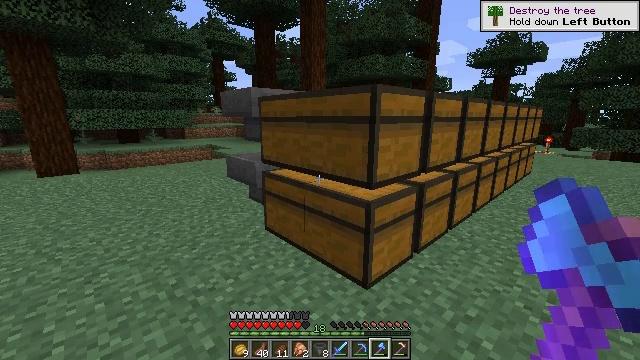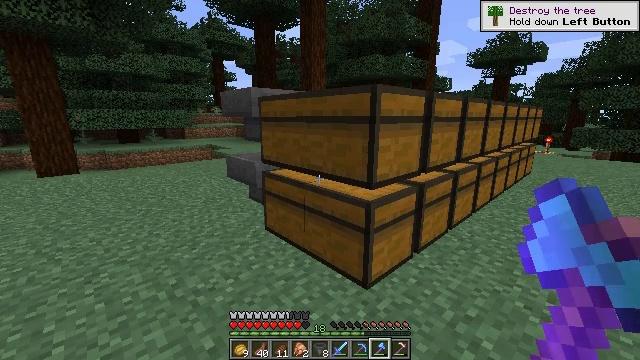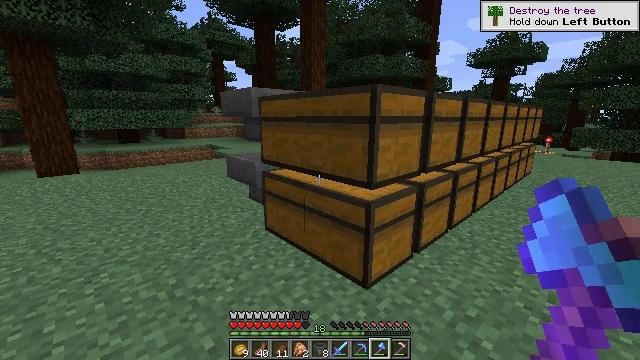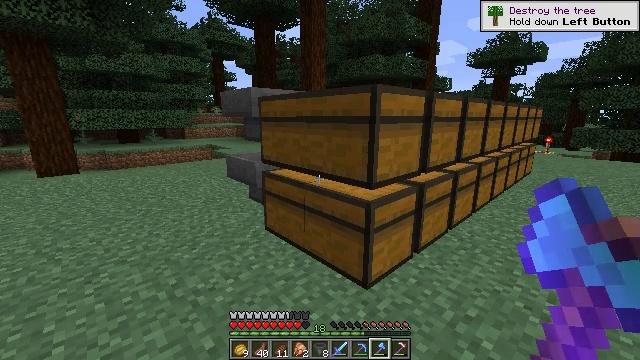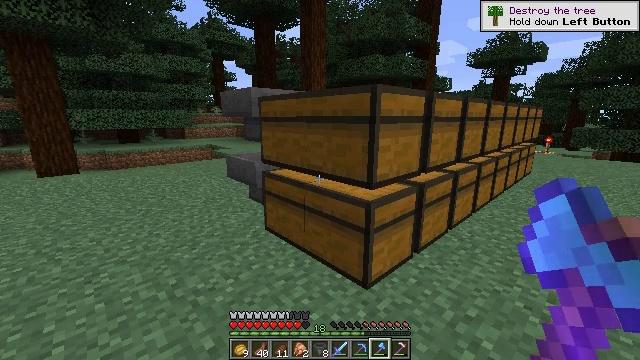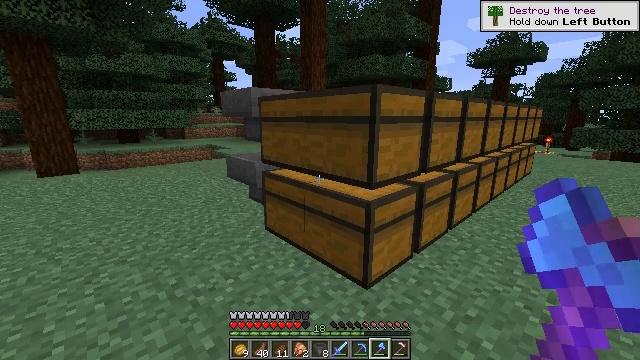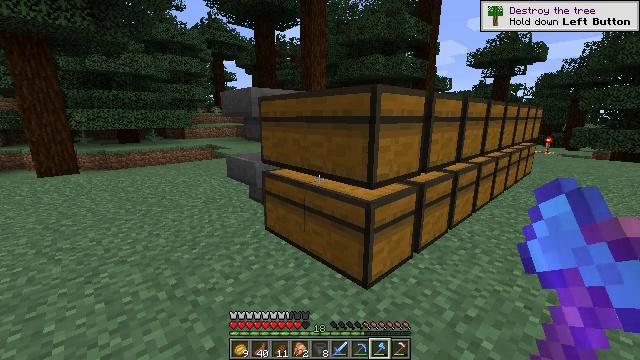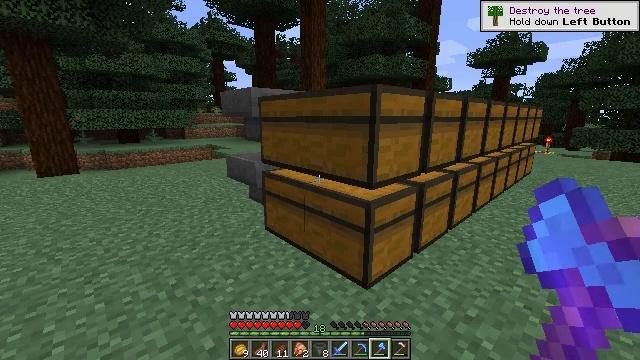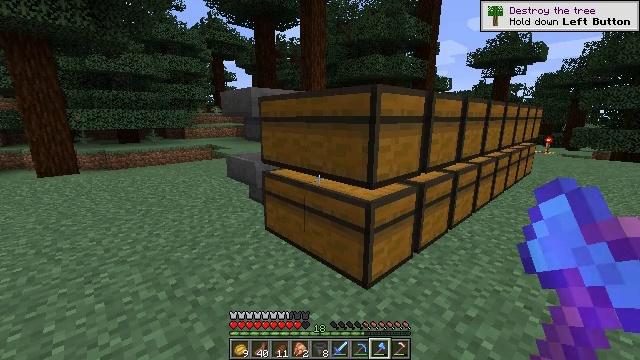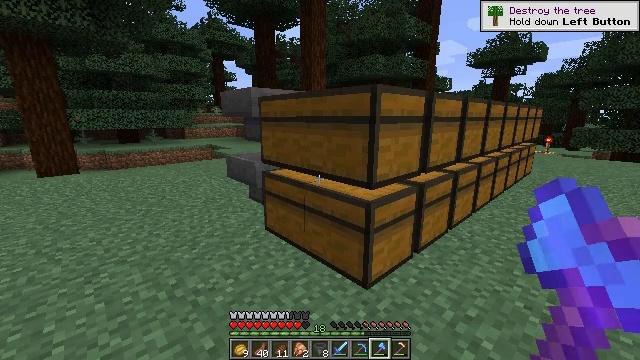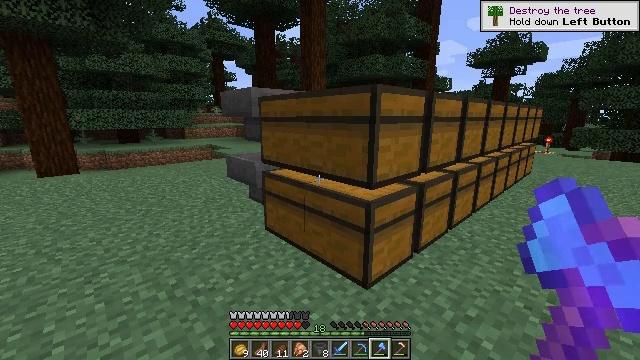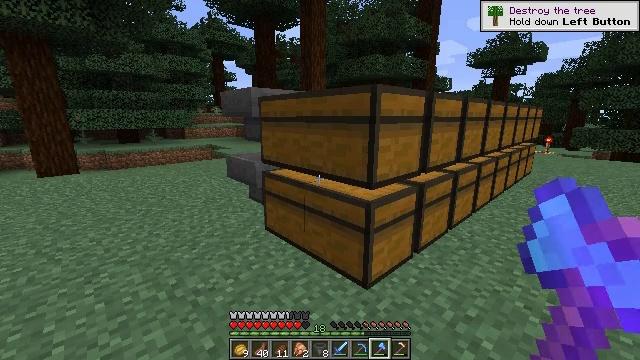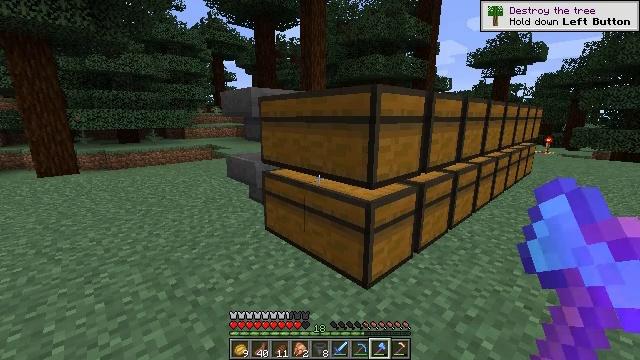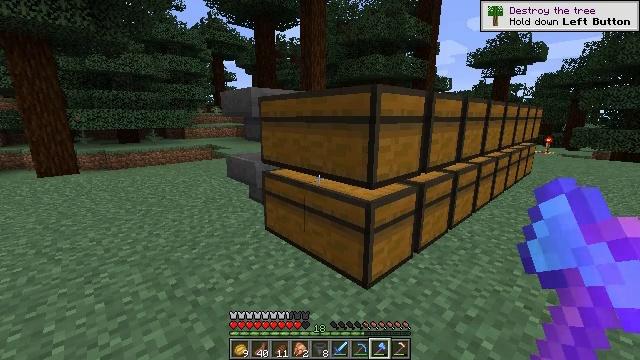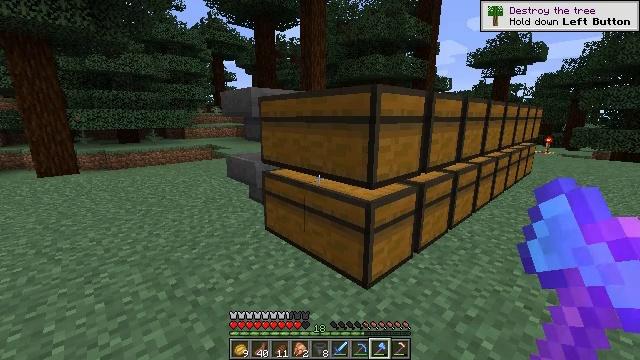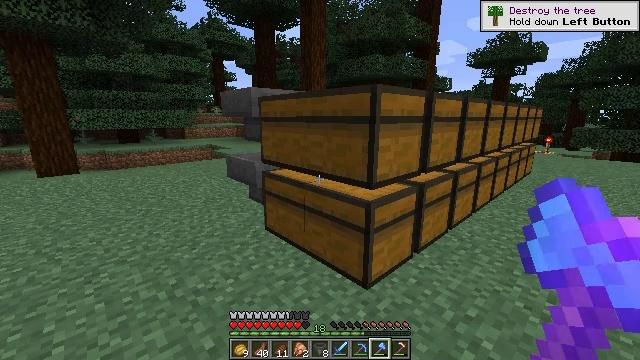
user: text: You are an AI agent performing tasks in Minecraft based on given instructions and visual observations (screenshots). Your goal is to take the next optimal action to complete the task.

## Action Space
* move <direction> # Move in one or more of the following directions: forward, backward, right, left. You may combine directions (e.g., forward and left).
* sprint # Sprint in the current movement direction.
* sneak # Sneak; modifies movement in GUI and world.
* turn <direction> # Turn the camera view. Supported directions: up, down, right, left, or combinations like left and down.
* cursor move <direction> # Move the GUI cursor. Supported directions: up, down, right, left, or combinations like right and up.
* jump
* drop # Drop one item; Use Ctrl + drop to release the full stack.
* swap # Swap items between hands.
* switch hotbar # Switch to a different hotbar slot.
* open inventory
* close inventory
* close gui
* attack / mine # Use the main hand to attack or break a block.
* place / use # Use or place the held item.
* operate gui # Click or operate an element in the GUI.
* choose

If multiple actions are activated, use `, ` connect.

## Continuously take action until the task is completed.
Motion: motion action
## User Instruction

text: Remove the large fern from the terrain.
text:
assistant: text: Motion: no_op
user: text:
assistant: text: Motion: no_op
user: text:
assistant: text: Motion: no_op
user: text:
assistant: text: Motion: no_op
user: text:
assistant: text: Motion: no_op
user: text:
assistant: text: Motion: no_op
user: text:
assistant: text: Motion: no_op
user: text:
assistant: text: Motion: no_op
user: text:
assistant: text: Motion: no_op
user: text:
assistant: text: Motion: no_op
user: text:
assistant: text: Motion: no_op
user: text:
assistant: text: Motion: no_op
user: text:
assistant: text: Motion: no_op
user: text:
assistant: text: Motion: no_op
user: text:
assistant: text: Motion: no_op
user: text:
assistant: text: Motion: no_op
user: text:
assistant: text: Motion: no_op
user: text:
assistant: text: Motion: no_op
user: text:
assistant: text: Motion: no_op
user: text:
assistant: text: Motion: no_op
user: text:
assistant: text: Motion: no_op
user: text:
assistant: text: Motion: no_op
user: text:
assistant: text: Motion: no_op
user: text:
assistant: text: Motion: no_op
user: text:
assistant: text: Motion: no_op
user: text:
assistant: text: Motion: no_op
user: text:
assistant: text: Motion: no_op
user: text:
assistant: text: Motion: no_op
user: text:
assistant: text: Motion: no_op
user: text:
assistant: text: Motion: no_op